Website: home-depot
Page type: account-selection
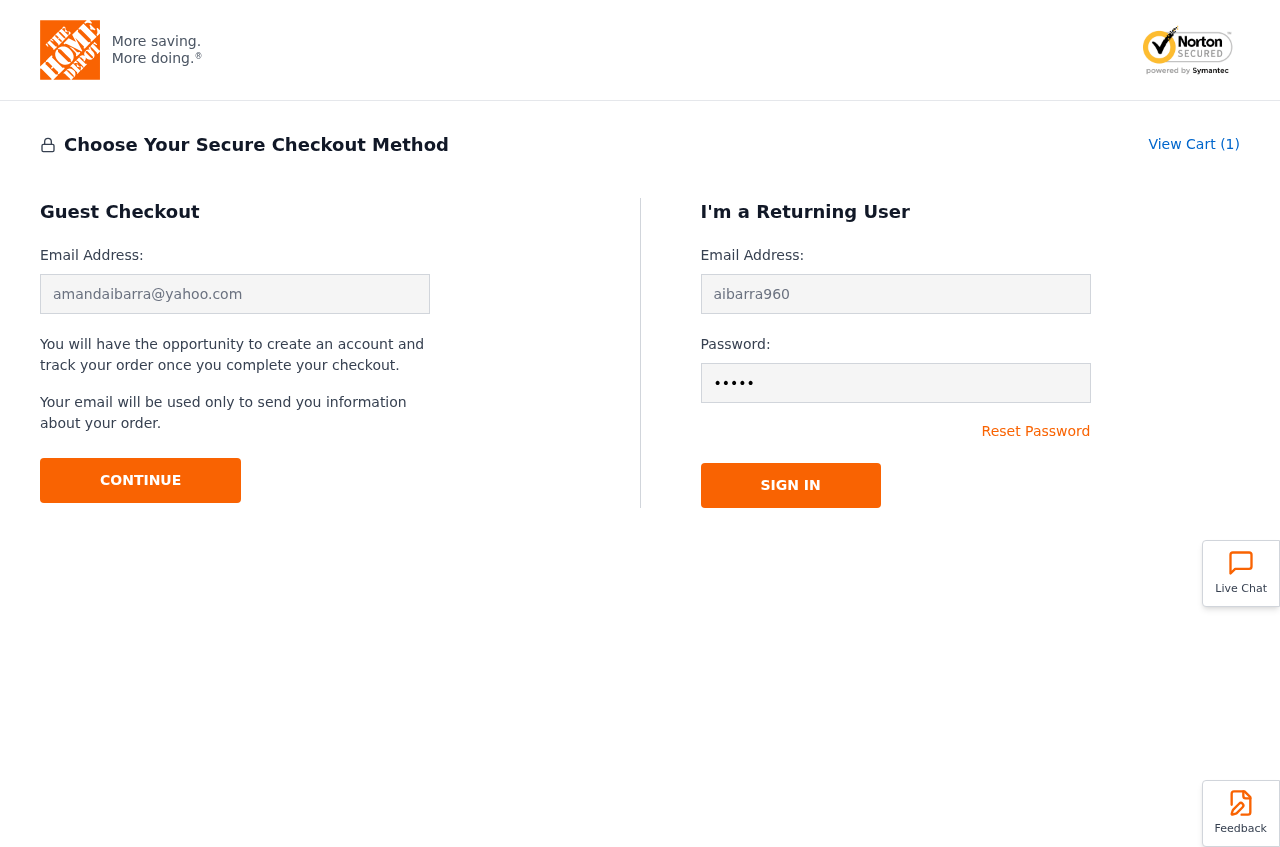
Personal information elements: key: PII_EMAIL
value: amandaibarra@yahoo.com
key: PII_LOGIN_USERNAME
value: aibarra960
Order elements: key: ORDER_NUM_ITEMS
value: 1